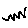
Label: zigzag